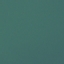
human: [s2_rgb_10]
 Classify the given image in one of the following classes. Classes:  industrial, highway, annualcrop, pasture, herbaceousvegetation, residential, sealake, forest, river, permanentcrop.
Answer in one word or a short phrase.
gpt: SeaLake